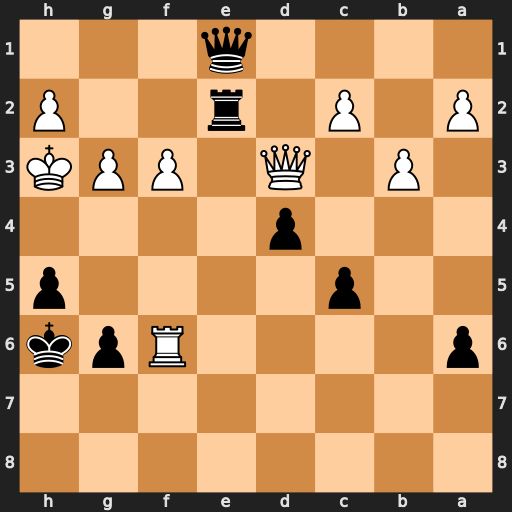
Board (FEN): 8/8/p4Rpk/2p4p/3p4/1P1Q1PPK/P1P1r2P/4q3
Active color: b
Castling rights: -
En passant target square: -
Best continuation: Qf1+ Kh4 Rxh2#